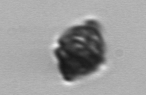
Label: Kryptoperidinium_triquetrum